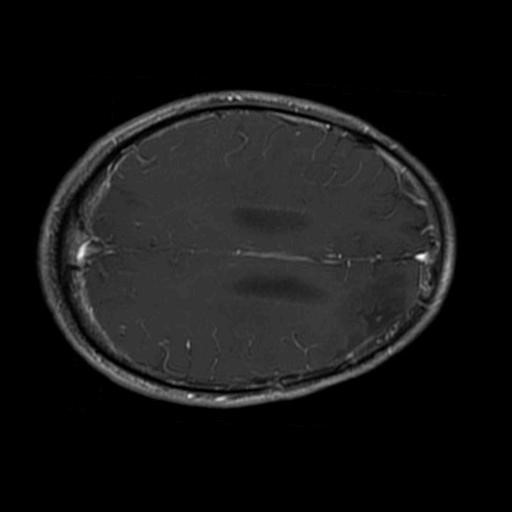
Label: brain_glioma